Current action and preconditions to check: path_clear

Your task: For each precondition in the list above, predict whether it will hold at this action.

Consider the current scene as observed from the mobile robot's camera, and analyze the predicted future states of all dynamic agents (e.g., people, animals, vehicles, or any moving entities) within the NEXT SECOND.

IMPORTANT: Only answer "very likely" if you are absolutely certain—based on strong, clear evidence—that a dynamic agent will violate the precondition in the predicted future state. Do NOT answer "very likely" for unlikely, ambiguous, or low-probability risks.

Ask yourself for each precondition: Is there a high probability, with clear and convincing evidence, that the predicted future states of any dynamic agent will interfere with the predicted future state of the currently executing action within the NEXT SECOND, causing that precondition to fail?

Assess the risk level based on these predictions. Use "likely" or "very likely" if motions create a clear risk of interference.

Use "neutral" or "improbable" if agents are nearby but their predicted paths are clearly diverging or non-conflicting.

Failure Risk Categories: "very improbable", "improbable", "neutral", "likely", "very likely"

Answer Format: Output ONLY the probability_of_failure value from these categories: "very improbable", "improbable", "neutral", "likely", "very likely"

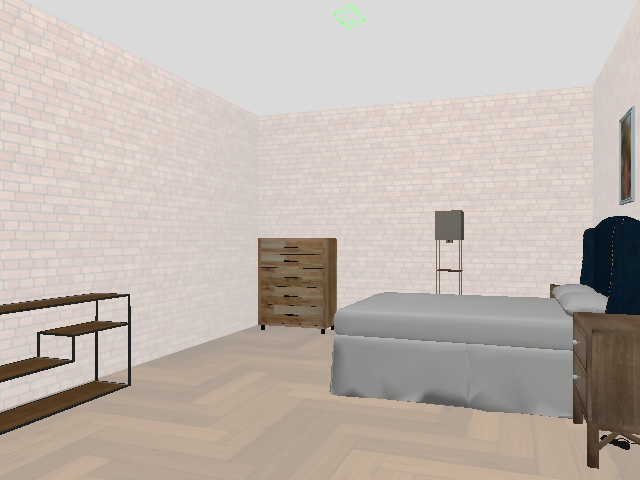

Answer: very improbable